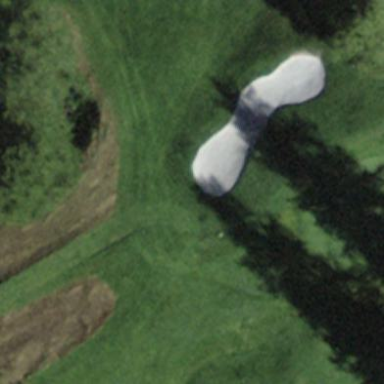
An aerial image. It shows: Golf bunker.